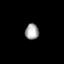
Tissue: prostate
Cell type: T cells
Senescence score: 0.3048
Nuclear area (px): 212
Mean DAPI intensity: 163.175